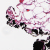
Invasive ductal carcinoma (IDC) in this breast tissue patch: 0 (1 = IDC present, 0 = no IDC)